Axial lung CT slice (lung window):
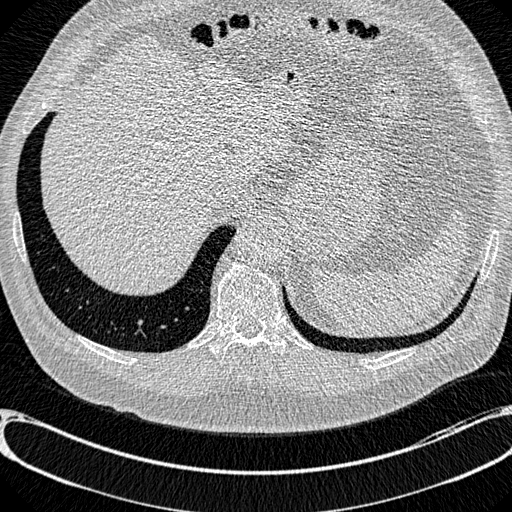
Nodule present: no